Question: I have a problem in my application. I am getting a date in this format :
'"lthnyn 2015.5.5 - 16:16 ms btwqyt bwZby"'

From an API but I want to convert it to the 'NSDate' English format.
I found this code by . It converts from English to Arabic but I don't know my API 'dateFormat'.
'''
// input date in given format (as string)
let inputDateAsString = "2016-03-09 10:33:59"
// initialize formatter and set input date format
var formatter = NSDateFormatter()
formatter.dateFormat = "yyyy-MM-dd HH:mm:ss"
// read input date string as NSDate instance
if let date = formatter.dateFromString(inputDateAsString) {
// set locale to "ar_DZ" and format as per your specifications
formatter.locale = NSLocale(localeIdentifier: "ar_DZ")
formatter.dateFormat = "EEEE, d, MMMM, yyyy HH:mm a"
let outputDate = formatter.stringFromDate(date)
print(outputDate) // l'rb`, 9 mrs, 2016 10:33 S
}
'''
How can I do this?
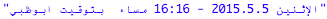
Answer: For an easier conversion I think it's better to remove the additional text
so I filtered the string and kept only the needed numbers
here is my attempt:
'''
var dateString = "lthnyn 2015.5.5 - 16:16 ms btwqyt bwZby"
dateString = dateString.trimmingCharacters(in: CharacterSet(charactersIn: "<PHONE>.-:").inverted)
var formatter = DateFormatter()
formatter.dateFormat = "yyyy.MM.dd - HH:mm"
let date = formatter.date(from: dateString)
print(date)
//"May 5, 2015 at 4:16 PM"
'''